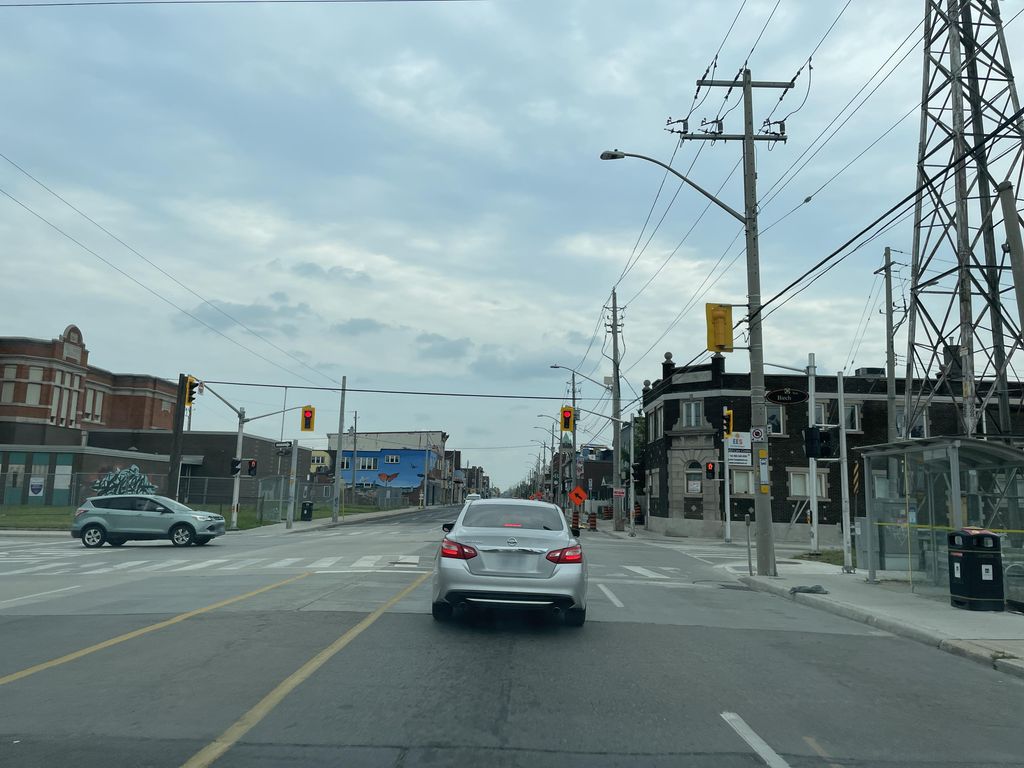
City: hamilton